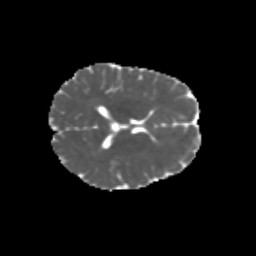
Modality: MD
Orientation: axial
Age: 18
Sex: female
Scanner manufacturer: siemens
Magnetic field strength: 3 T
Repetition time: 1.8 s
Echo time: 0.07 s